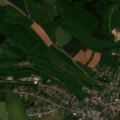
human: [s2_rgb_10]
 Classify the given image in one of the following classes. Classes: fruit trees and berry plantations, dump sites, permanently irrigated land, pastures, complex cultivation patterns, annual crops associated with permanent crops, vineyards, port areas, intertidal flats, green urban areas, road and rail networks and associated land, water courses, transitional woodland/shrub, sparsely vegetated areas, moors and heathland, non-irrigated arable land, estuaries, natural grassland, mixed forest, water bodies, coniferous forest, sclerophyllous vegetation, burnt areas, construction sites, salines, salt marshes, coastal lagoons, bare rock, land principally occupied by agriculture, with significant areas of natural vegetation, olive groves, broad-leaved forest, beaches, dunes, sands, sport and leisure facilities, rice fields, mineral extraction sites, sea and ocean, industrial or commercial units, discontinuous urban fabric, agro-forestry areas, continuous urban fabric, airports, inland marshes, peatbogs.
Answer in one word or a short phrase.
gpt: discontinuous urban fabric, non-irrigated arable land, pastures, complex cultivation patterns, land principally occupied by agriculture, with significant areas of natural vegetation, broad-leaved forest, coniferous forest, mixed forest